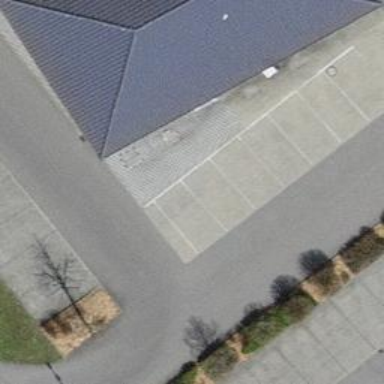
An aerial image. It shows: Parking available on the street side.